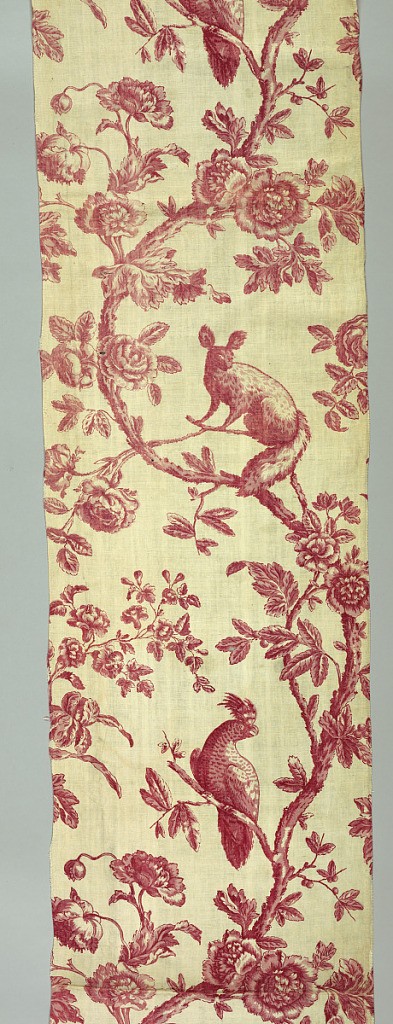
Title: Textile
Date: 1775–1800
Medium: cotton Technique: relief printed on plain weave
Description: Red and white toile with a pattern of two curving flowering trees. Each tree has a squirrel and an exotic bird on it.